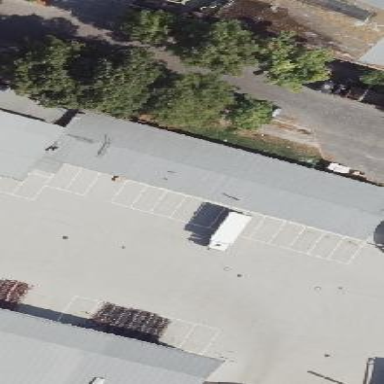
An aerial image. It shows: Commercial building.